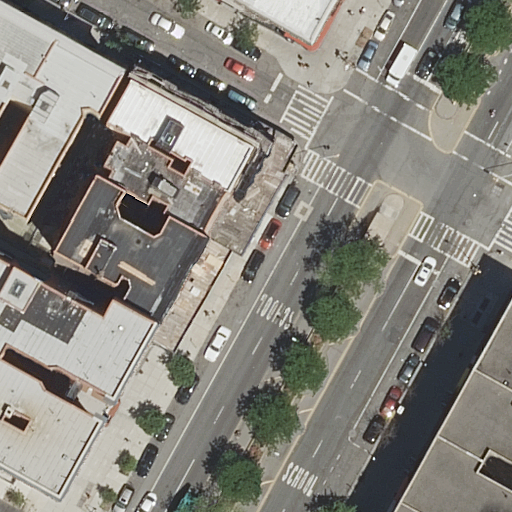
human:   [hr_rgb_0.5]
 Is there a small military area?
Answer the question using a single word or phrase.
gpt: no

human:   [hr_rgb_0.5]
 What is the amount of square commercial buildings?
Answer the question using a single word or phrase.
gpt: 0

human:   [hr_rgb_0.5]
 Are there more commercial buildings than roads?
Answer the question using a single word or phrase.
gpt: no

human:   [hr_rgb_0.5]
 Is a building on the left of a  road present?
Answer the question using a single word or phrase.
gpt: yes

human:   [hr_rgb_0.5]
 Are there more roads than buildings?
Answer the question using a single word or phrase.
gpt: no

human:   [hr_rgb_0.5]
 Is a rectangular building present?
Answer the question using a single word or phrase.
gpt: yes

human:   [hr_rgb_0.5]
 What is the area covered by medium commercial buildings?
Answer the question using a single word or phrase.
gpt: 0m2

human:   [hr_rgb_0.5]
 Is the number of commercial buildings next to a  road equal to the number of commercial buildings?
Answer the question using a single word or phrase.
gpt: yes

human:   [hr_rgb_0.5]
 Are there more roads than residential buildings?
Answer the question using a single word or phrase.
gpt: no

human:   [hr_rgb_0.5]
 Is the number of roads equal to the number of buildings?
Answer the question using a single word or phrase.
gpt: no

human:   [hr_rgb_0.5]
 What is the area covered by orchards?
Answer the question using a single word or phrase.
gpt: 0m2

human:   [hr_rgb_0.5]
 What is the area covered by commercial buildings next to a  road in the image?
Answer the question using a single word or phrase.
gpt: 0m2

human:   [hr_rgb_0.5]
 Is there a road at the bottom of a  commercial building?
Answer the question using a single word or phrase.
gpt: no

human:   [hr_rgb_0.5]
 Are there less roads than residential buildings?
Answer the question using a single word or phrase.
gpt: yes

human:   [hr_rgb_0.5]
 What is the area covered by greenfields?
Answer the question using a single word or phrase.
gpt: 0m2

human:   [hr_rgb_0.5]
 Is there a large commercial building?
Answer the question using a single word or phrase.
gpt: no

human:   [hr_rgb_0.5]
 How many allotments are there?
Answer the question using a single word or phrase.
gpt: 0

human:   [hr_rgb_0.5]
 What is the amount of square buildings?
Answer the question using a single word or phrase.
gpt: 0

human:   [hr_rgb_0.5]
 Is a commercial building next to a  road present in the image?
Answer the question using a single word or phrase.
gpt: no

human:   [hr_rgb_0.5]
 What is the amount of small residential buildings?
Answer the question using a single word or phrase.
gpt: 2

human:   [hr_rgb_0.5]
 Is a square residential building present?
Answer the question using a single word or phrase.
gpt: no

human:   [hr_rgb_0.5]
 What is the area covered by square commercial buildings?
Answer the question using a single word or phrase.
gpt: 0m2

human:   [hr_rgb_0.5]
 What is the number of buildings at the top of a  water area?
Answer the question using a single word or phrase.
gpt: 0

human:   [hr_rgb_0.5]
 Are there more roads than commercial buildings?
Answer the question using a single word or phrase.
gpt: yes

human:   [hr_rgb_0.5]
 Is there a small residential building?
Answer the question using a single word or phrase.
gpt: yes

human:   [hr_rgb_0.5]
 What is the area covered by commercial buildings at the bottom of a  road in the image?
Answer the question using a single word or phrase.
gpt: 0m2

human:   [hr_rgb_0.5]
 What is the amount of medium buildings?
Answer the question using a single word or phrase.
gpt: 8

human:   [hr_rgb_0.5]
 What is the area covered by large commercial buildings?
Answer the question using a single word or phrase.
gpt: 0m2

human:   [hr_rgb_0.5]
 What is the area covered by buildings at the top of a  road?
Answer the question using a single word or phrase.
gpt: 1172m2

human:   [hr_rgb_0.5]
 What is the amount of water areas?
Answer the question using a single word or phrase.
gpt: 0

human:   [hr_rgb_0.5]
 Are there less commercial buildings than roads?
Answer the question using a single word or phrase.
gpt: yes

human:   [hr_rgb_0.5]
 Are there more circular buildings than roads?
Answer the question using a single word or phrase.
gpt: no

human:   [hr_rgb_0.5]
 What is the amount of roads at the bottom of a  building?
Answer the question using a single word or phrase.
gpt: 3

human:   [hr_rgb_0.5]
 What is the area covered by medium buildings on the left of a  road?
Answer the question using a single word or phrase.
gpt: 1558m2

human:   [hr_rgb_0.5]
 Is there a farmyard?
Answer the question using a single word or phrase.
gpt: no

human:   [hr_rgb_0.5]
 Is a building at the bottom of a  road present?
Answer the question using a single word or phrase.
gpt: yes